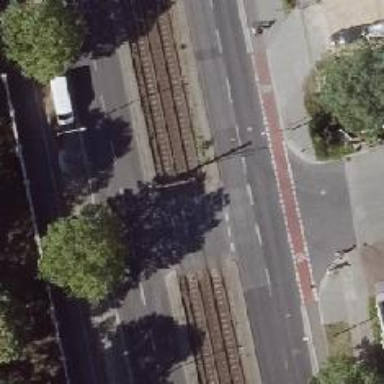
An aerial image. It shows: Tram level crossing on the railway.